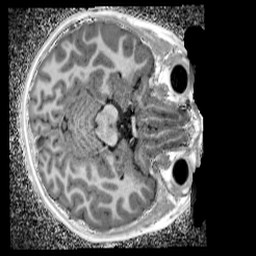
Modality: UNIT1_denoised
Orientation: axial
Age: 11
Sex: male
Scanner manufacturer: siemens
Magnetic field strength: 3 T
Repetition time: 4 s
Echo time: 0.00299 s